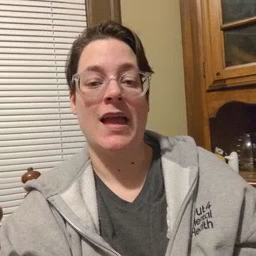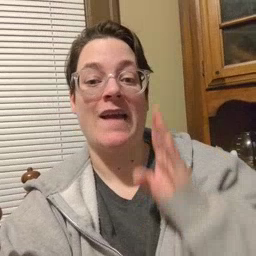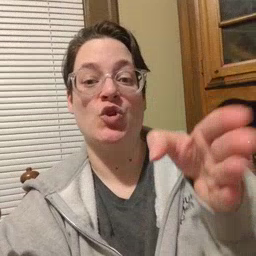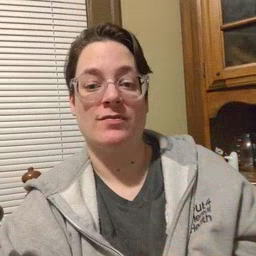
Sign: after